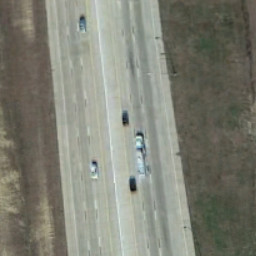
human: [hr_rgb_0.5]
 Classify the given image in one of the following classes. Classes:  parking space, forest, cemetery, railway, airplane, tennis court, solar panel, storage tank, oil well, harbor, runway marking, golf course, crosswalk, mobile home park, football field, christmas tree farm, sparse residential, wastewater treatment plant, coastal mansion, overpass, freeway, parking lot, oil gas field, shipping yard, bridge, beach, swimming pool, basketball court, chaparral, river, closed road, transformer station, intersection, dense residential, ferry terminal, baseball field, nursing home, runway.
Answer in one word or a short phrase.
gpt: freeway